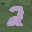
Label: 2